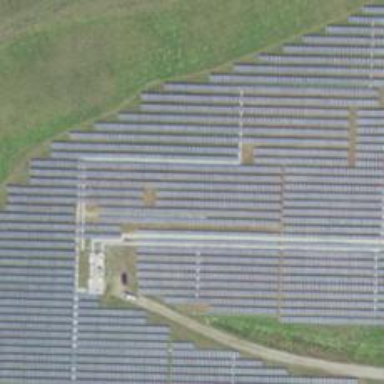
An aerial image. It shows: Solar power generator using photovoltaic technology.